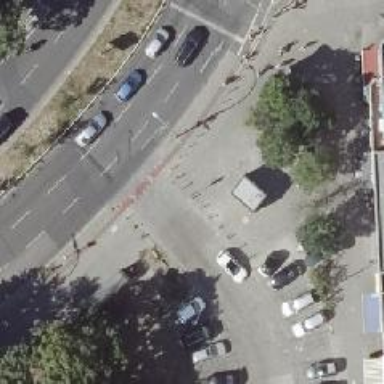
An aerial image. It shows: Unmarked crossing on footway.